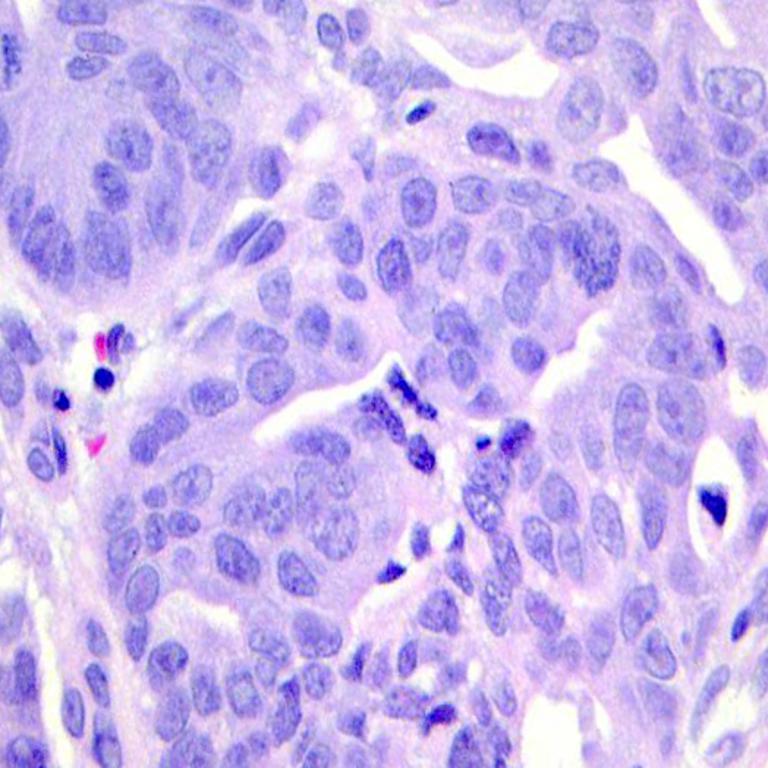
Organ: colon
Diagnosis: adenocarcinomas